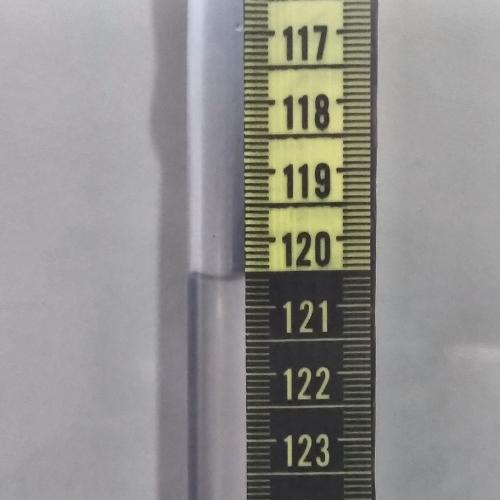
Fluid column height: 120.6 cm